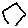
Label: hexagon